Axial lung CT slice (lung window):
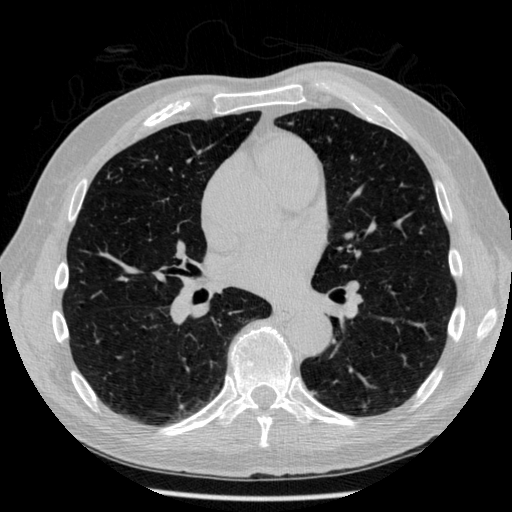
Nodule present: no